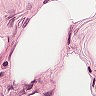
Metastatic tissue present: no